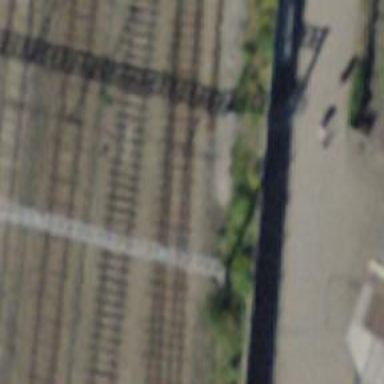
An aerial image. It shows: Railway switch.